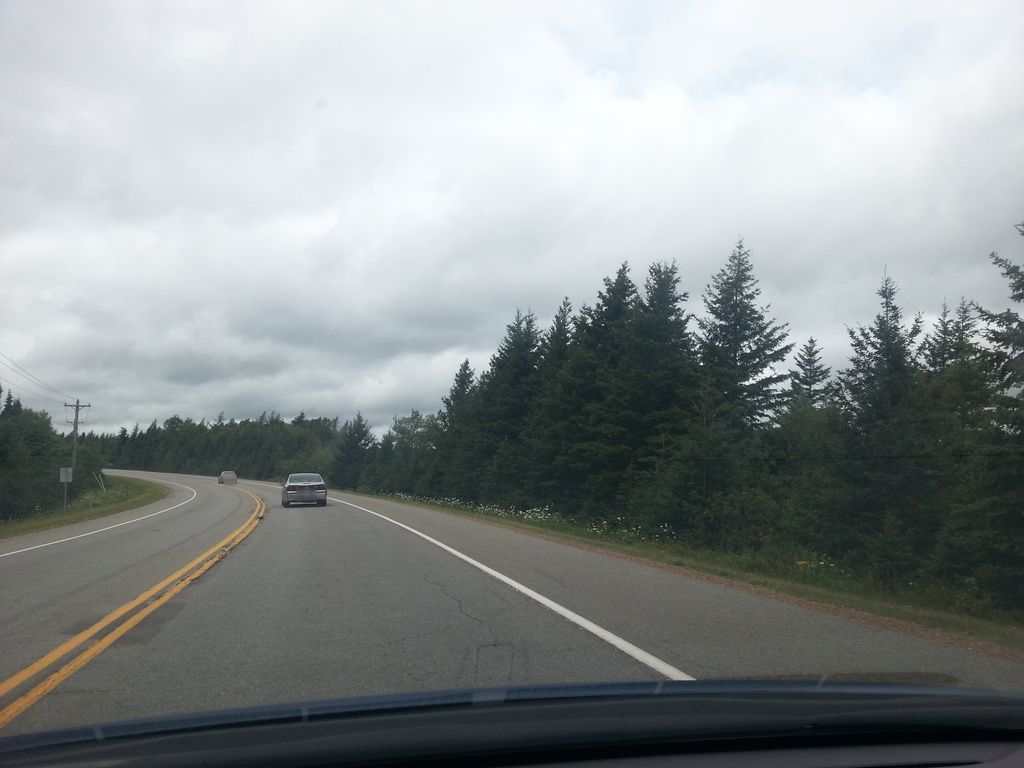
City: charlottetown